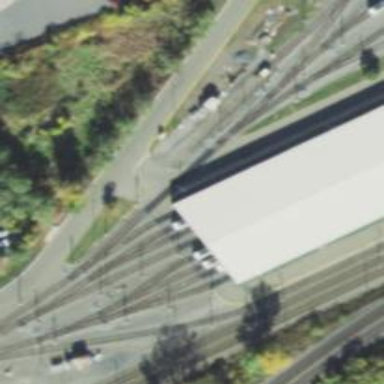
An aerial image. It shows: Light rail yard with electrified contact lines.